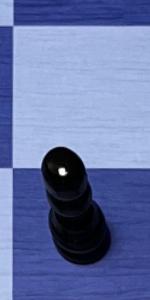
Label: Pawn_Black